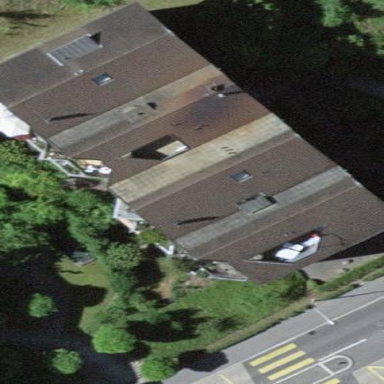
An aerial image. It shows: Image showing building with apartments.